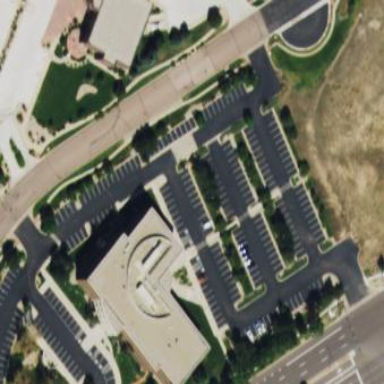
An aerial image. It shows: Office building.